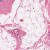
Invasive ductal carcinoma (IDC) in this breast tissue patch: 0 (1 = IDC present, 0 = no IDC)